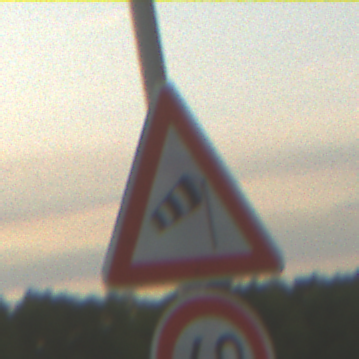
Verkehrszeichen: SeitenwindVonRechts
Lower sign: Geschwindigkeit60
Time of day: SunriseSunset
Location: Outdoor (RoadRail)
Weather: PartlyCloudy
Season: NotSpecified
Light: Natural